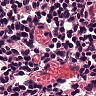
Metastatic tissue present: no